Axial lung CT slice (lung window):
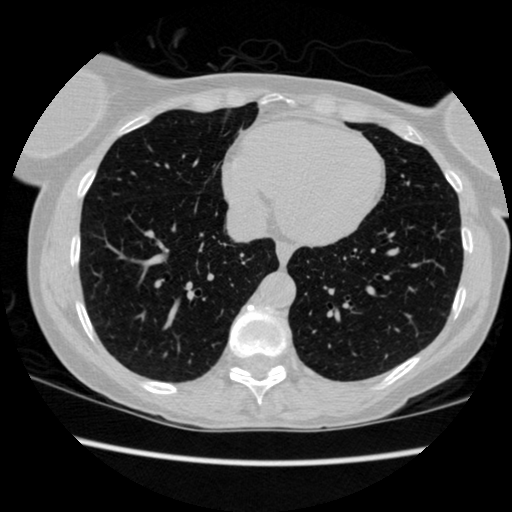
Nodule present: no